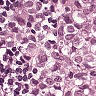
Metastatic tissue present: yes